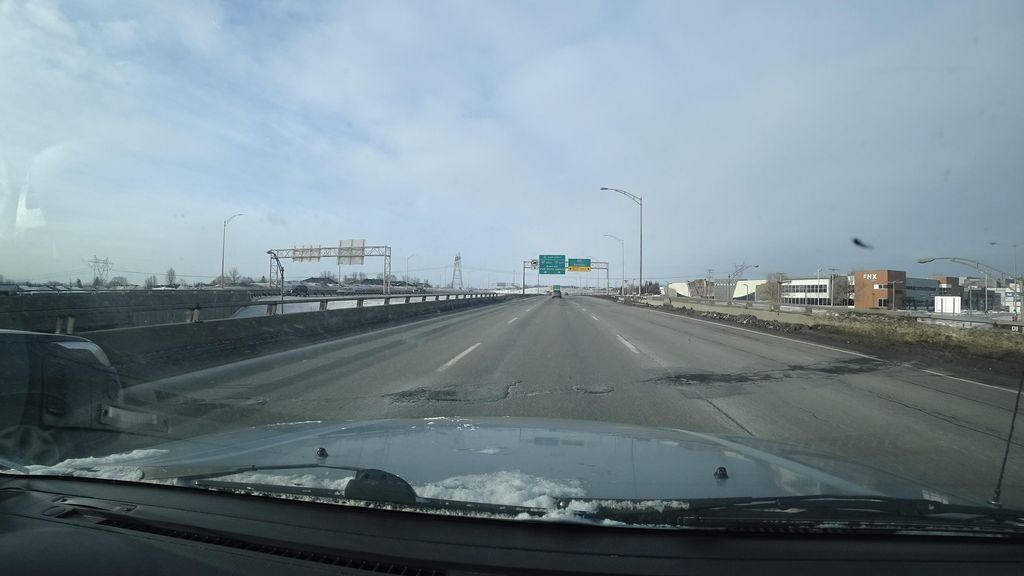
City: quebec_city